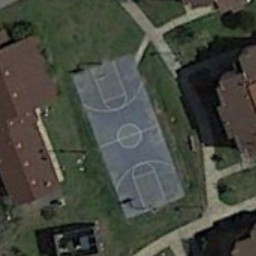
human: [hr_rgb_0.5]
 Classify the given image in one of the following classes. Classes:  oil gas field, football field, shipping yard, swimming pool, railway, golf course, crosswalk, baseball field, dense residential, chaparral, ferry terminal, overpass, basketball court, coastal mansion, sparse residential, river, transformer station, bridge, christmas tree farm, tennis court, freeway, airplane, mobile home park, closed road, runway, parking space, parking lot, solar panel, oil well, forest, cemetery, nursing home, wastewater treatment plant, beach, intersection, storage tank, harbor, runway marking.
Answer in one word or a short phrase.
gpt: basketball court